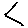
Label: zigzag